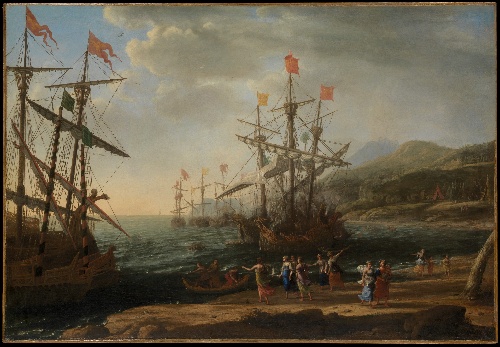
Title: The Trojan Women Setting Fire to Their Fleet
Artist: Claude Lorrain (Claude Gellée)
Artist bio: French, Chamagne 1604/5?–1682 Rome
Date: ca. 1643
Object type: Painting
Classification: Paintings
Medium: Oil on canvas
Dimensions: 41 3/8 x 59 7/8 in. (105.1 x 152.1 cm)
Department: European Paintings
Credit line: Fletcher Fund, 1955
Accession year: 1955
Repository: Metropolitan Museum of Art, New York, NY
Tags: Women|Ships|Aeneid